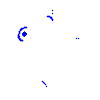
Particle: pion